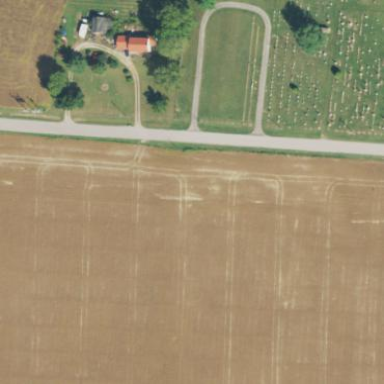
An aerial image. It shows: Graveyard area designated as cemetery.